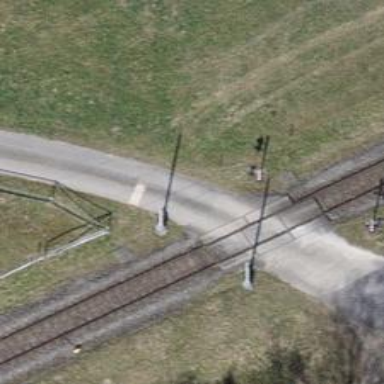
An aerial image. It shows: Level crossing along the railway.